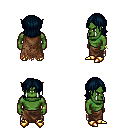
a pixel art fantasy rpg character, male body template, orc, green skin, brown tattered cape, robe skirt, raven long bangs hairstyle, bracelets, gold boots, four views (front, back, left, right), 2x2 character sprite sheet, small pixel art, hard edges, no anti-aliasing